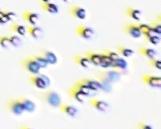
Label: Phaeocystis